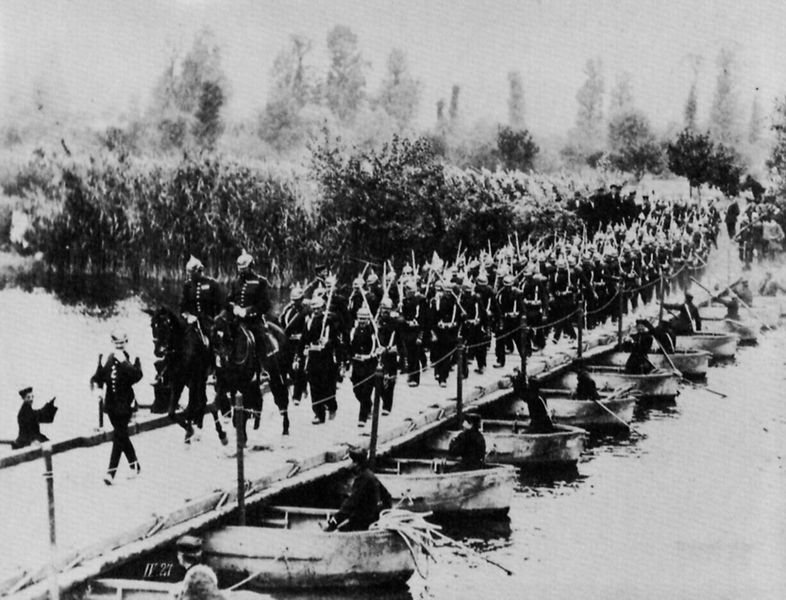
Titel: Momentaufnahme der Kaisermanöver, Pionierbrücke
Künstler: Ottomar Anschütz
Standort: Leverkusen
Institution: Foto-Historama
Schlagwörter: baum, dunkel, feuer, himmel, mann, meer, schatten, wasser, weiß, wolken, bäume, fluss, landschaft, menschen, see, ufer, äste, frankreich, grau, hell, hintergrund, licht, männer, schwarz, tier, tiere, weg, zaun, haube, leute, masse, alt, mensch, ast, weite, brücke, busch, büsche, rauch, pflanze, wald, boot, boote, pferd, pferde, reiter, ruder, reiten, schiff, schiffe, übung, fischer, leine, zug, winter, füsse, kähne, krieg, querformat, schlacht, steg, kaiser, soldaten, geländer, foto, fotografie, photographie, bomben, seil, wälder, asien, schwarz weiss, gefahr, militär, schwert, säbel, uniform, uniformen, waffen, soldat, stöcke, menschenschlange, reihe, bismarck, wartend, napoleon, helm, offizier, armee, feldzug, heer, marsch, ruf, photo, regatta, helme, hellgrau, gewehr, schnurr, diagonale, umzug, parade, salutieren, kreig, gewehre, marine, kolonne, fotographie, pfeifen, marschieren, preußen, vorwärts, fot, infanterie, geleit, zivilisten, ruderboote, schwarzwei, botte, truppe, fotorafie, pickelhaube, pickelhauben, weltkrieg, infantrie, überquerung, einzug, aufmarsch, überqueren, flussüberquerung, haubitzen, bataillon, behelfsbrücke, deutsche heer, euphorie, formiert, gewähre, gleichschritt, hilfsbrücke, näume, offizere, pfiff, pionier, pioniere, ponton, pontonbrücke, sodat, stahlhelm, rehling, r, 1920, kampfboote, militärmarsch, diagonle, soldatenmarsch, parademarsch, exerzitien, artiellerie